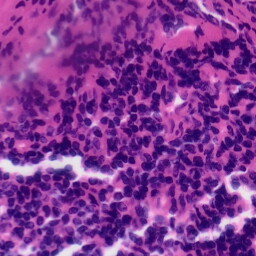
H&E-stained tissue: Tonsil